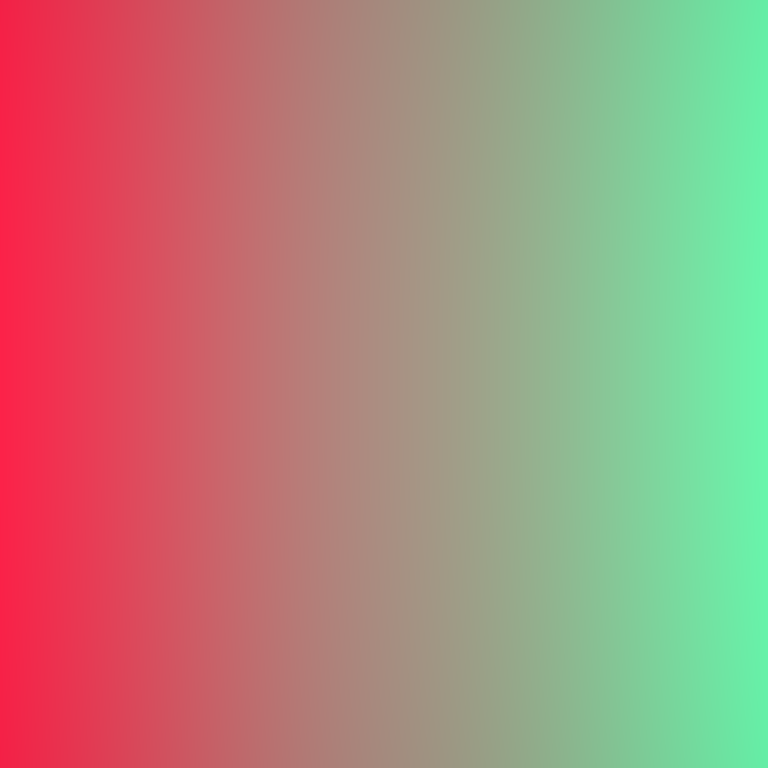
Abstract light effect, smooth gradient from vibrant red to bright green, energetic atmosphere, soft blend, no room, no furniture, no objects.